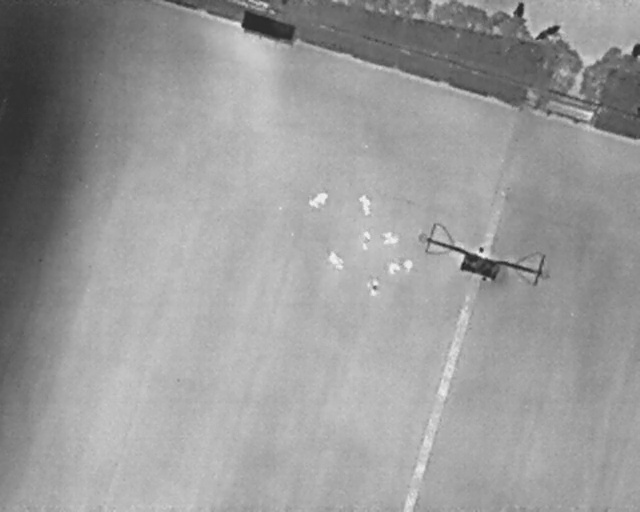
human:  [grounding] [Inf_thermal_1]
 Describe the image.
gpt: In the satellite image, there is  <ref>6 medium person </ref> <box>[[55, 38, 58, 41, 175], [59, 44, 61, 48, 2], [55, 45, 58, 48, 2], [51, 48, 53, 53, 36], [60, 50, 62, 53, 2], [56, 54, 59, 57, 2]]</box> located at center,  <ref>1 large person </ref> <box>[[48, 37, 51, 40, 44]]</box> located at center,  <ref>1 small person </ref> <box>[[62, 50, 64, 52, 2]]</box> located at center.